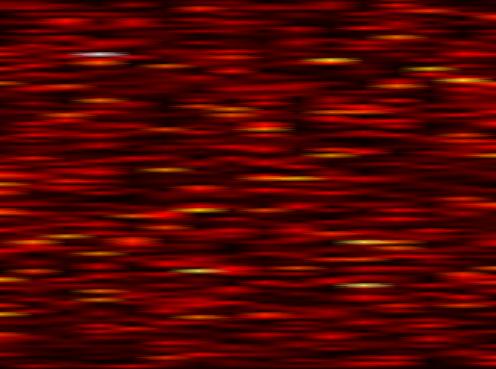
Label: WOLA